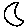
Label: moon